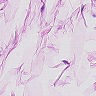
Metastatic tissue present: no